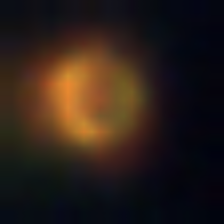
Taxon: NanoPlankton
Group: Other